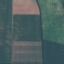
Land use / land cover class: AnnualCrop